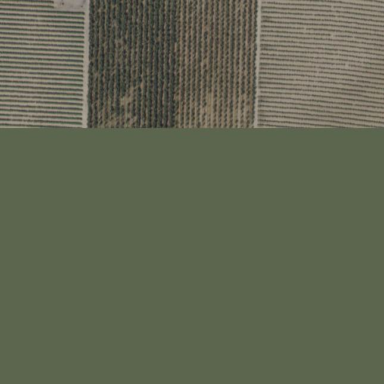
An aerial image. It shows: Vineyard.